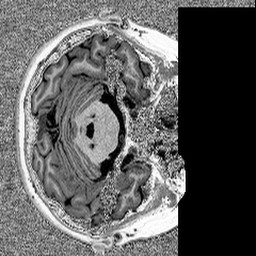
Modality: MP2RAGE
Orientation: axial
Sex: female